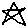
Label: star